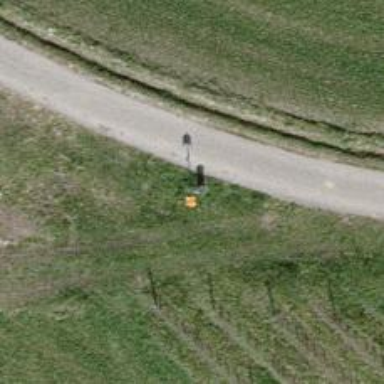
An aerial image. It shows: Aerial orange marker.